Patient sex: M
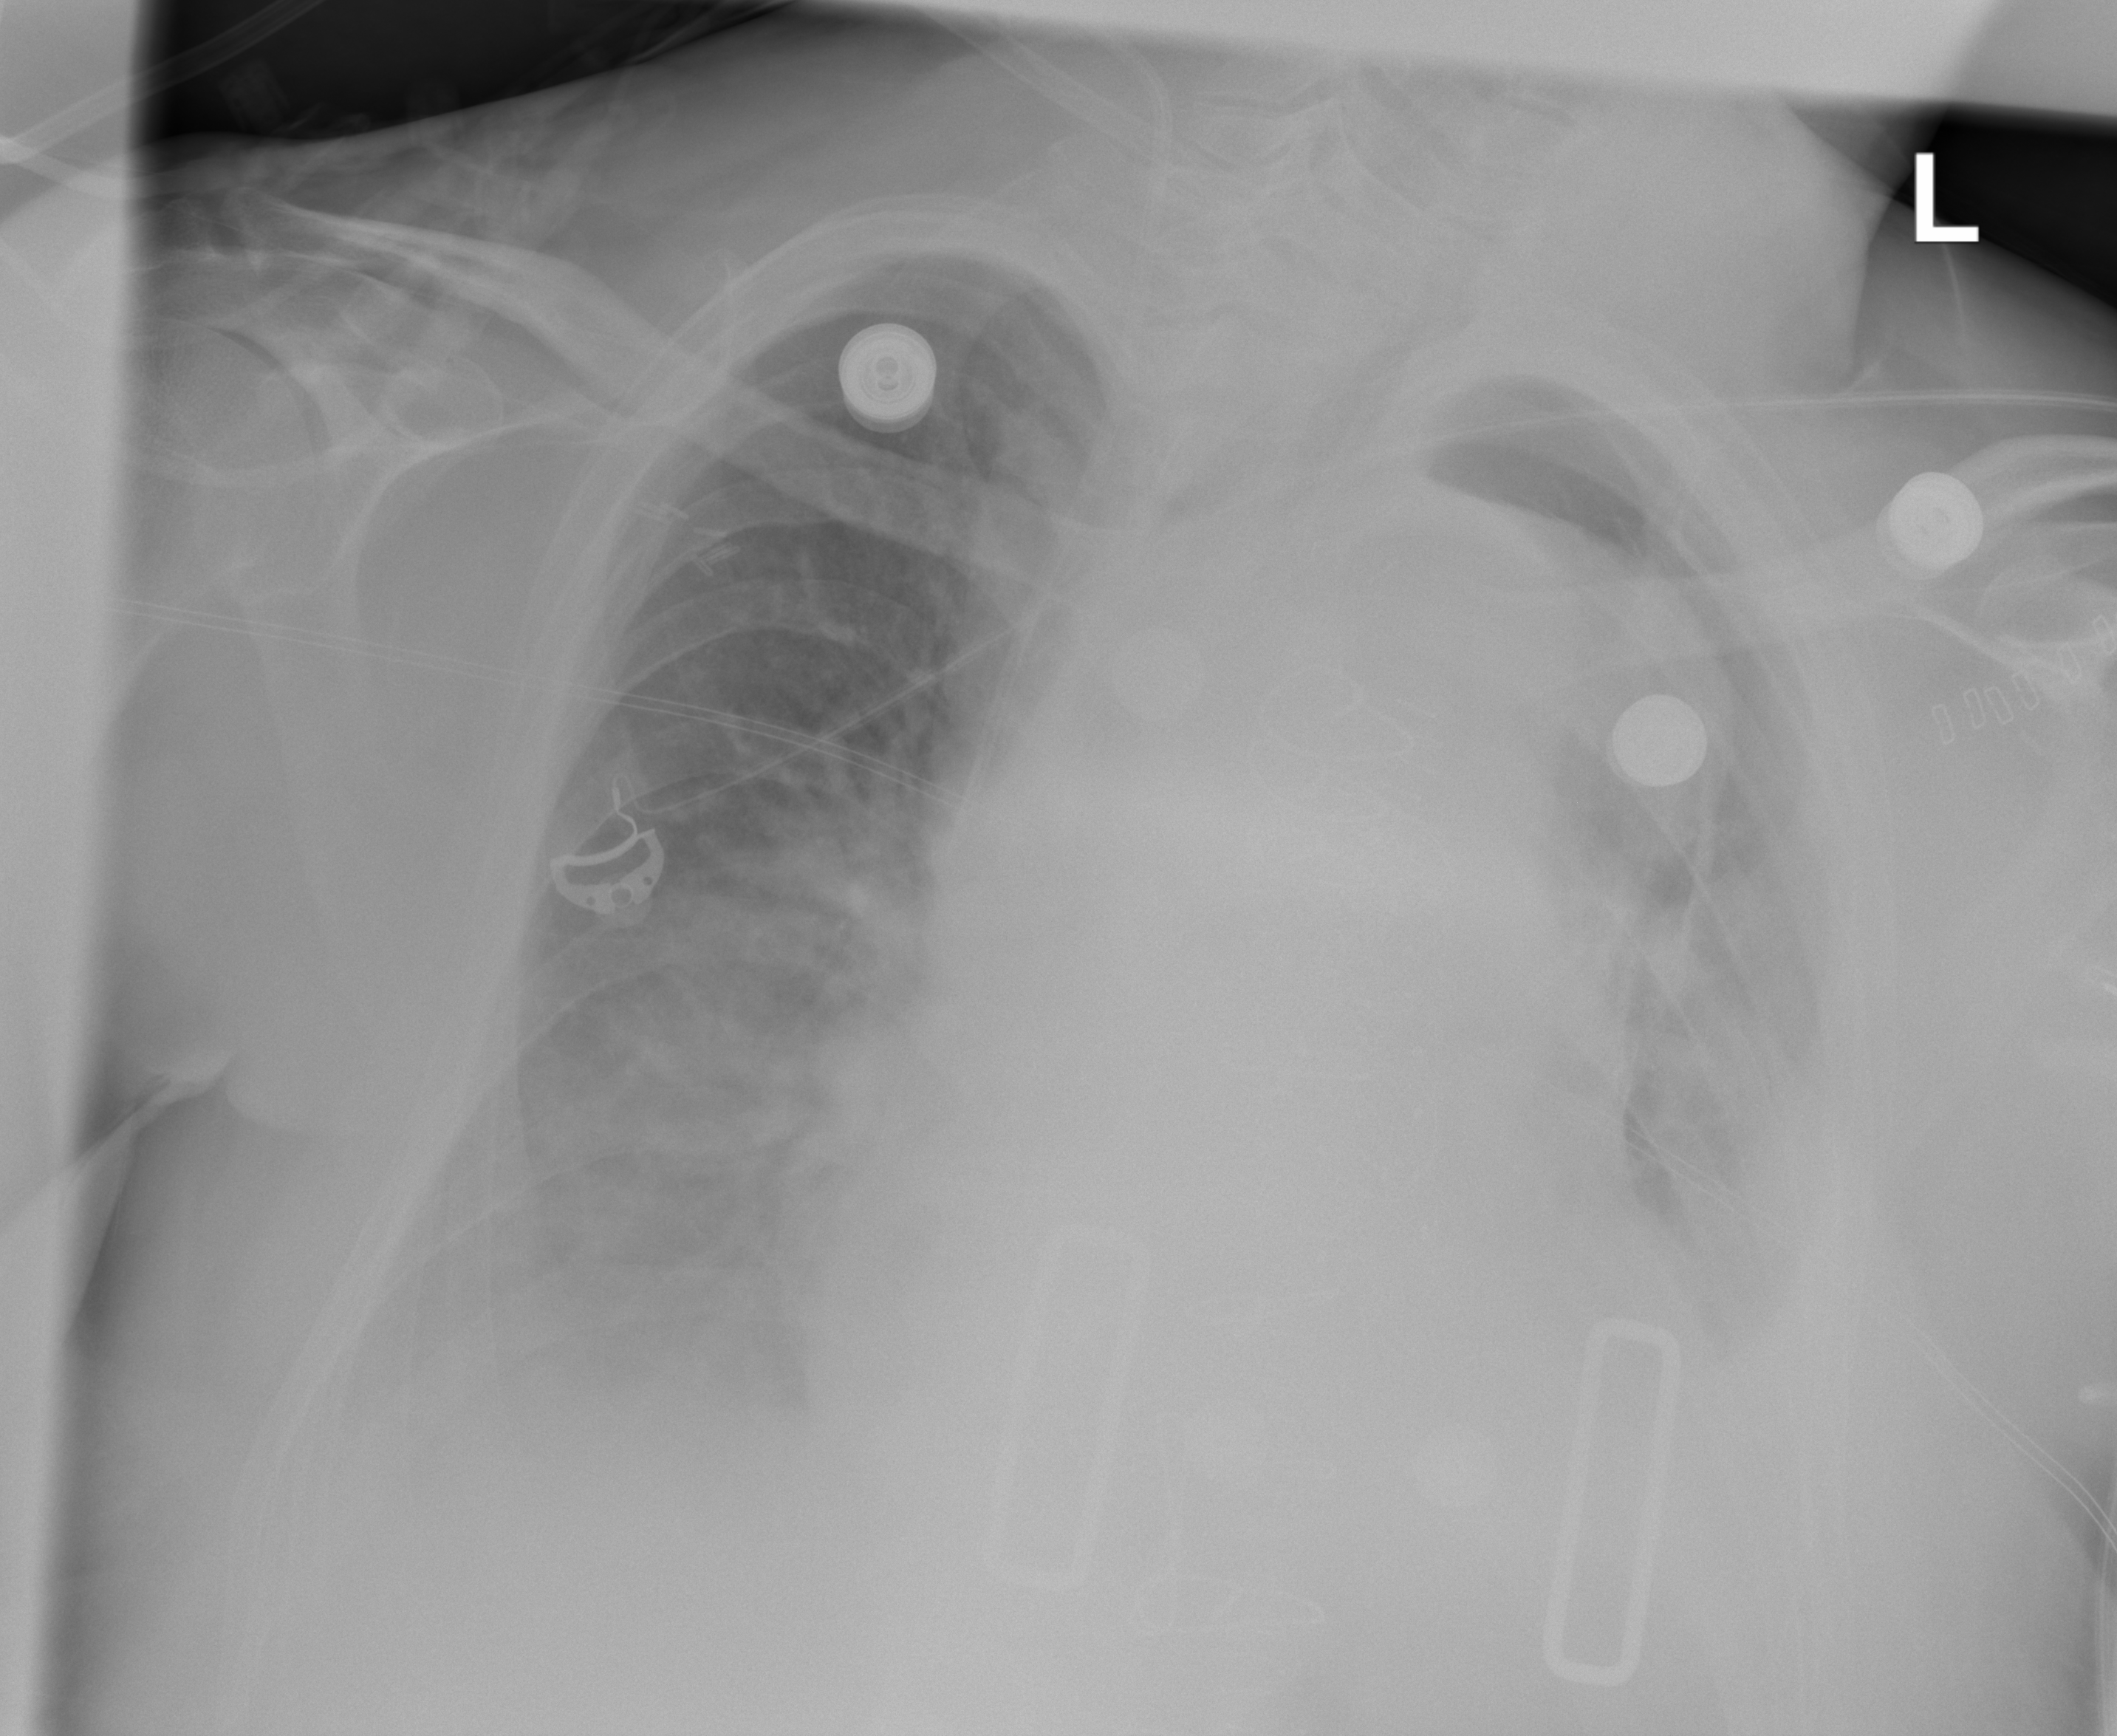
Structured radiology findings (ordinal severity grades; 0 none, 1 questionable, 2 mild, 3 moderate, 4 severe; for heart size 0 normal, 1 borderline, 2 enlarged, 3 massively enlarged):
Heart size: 2
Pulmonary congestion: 2
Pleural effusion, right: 2
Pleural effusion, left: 2
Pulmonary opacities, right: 0
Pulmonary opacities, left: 0
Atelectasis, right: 2
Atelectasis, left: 2